Question: What does the red exclamation point icon in Eclipse mean? There are lots of different search results on the Internet about "red exclamation point icons" and "red exclamation mark decorators" and "red bang icons," no doubt because lots of plugins and programming-related tools use red exclamation point icons. So, to be clear, this is the one I mean:

It appears as a decorator on projects in the Package Explorer view.
In my case, the icon went away when a missing build path variable was filled in. I'm using MyEclipse 9.0, but I don't think this is MyEclipse-specific. Other people on the Internet have reported that it has to do with other issues, including Subclipse, the '.svn' folder and moving files between working copies.
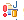
Answer: According to the <URL>:
> Decorates Java projects and working
sets that contain build path errors
In practice, I've found that a "build path error" may be caused by any number of reasons, depending on what plugins are active. Check the "Problems" view for more information.